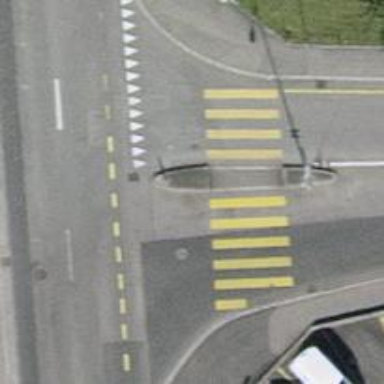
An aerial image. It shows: Marked road crossing with pedestrian island.